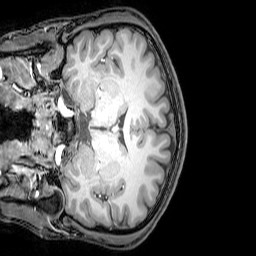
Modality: T1w
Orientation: coronal
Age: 22
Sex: male
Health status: healthy
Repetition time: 0.081 s
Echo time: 0.037 s